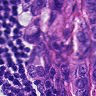
Metastatic tissue present: yes